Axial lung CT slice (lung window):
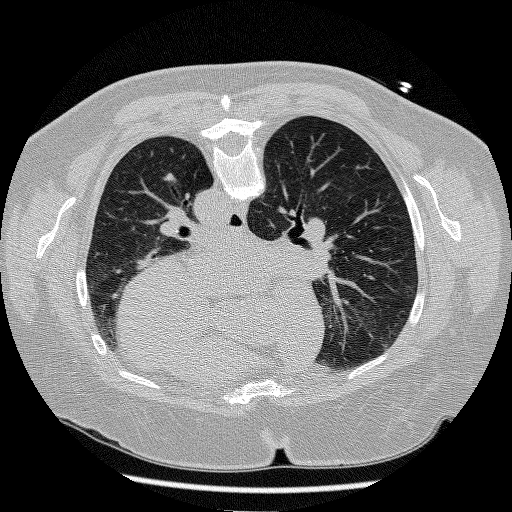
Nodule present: no